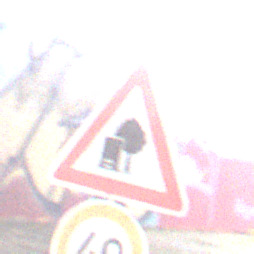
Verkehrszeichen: UnzureichendesLichtraumprofil
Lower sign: Geschwindigkeit40
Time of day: Midday
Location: Roofed (Special)
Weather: Overcast
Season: NotSpecified
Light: Natural